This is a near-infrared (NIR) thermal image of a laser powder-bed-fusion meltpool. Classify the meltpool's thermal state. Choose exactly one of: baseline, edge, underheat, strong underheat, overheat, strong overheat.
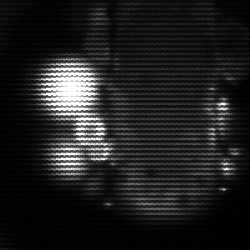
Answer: strong underheat